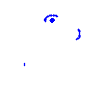
Particle: electron